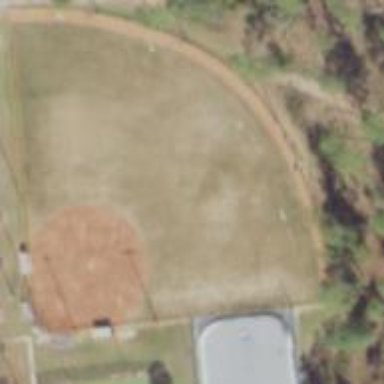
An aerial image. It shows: Baseball pitch for leisure and sports activities.